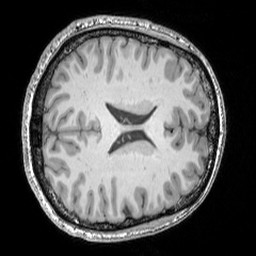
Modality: T1w
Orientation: axial
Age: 28
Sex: male
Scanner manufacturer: siemens
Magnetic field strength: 3 T
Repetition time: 1.9 s
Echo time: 0.00444 s